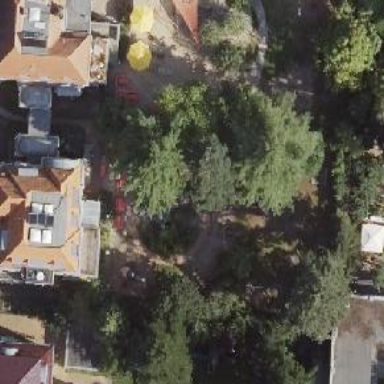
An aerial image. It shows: Kindergarten.